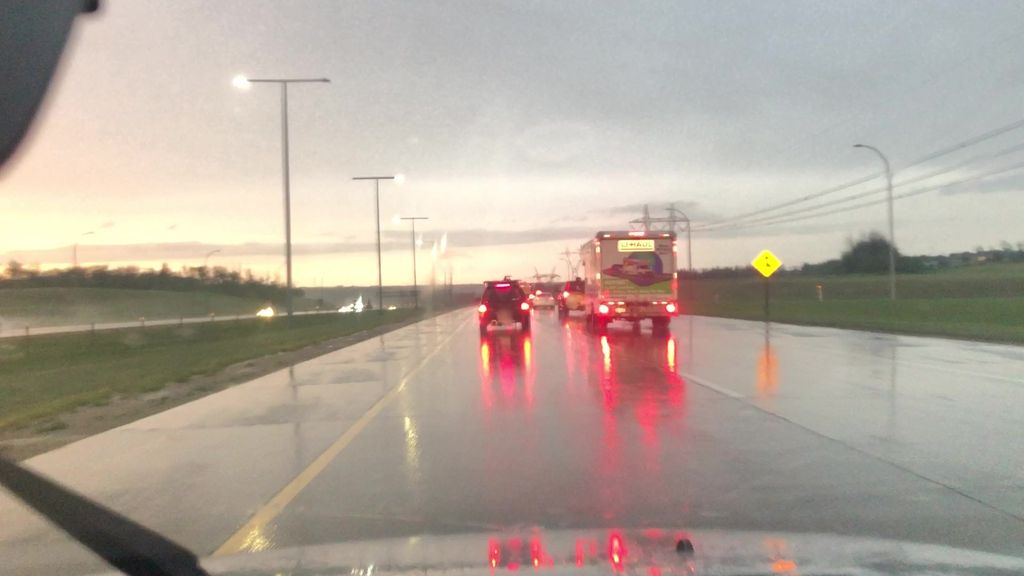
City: edmonton